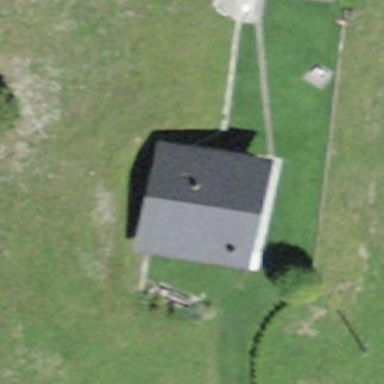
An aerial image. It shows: Detached building with gabled roof oriented across.